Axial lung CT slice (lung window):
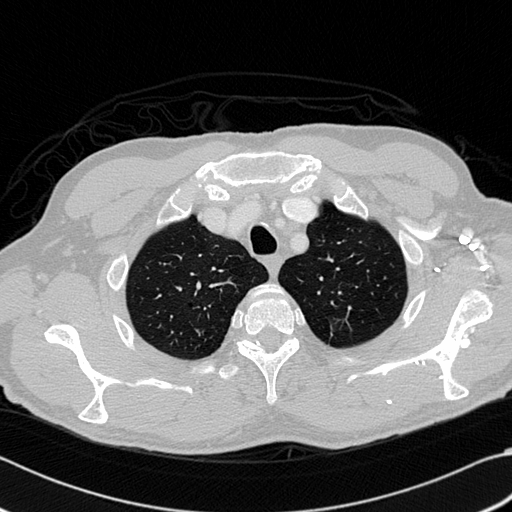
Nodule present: no